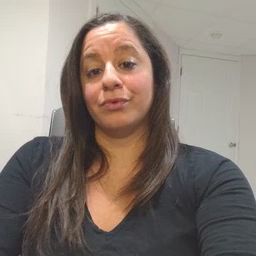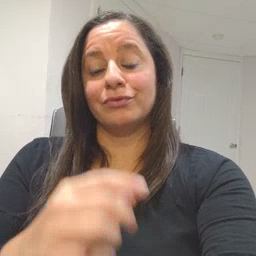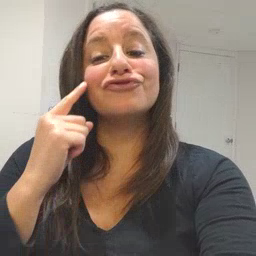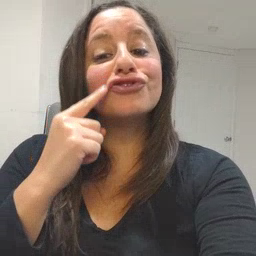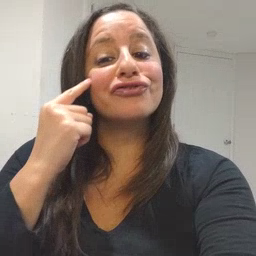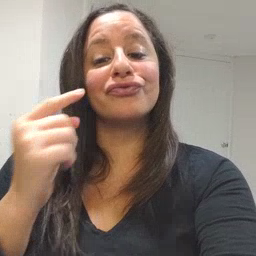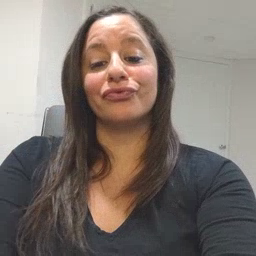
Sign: cheek